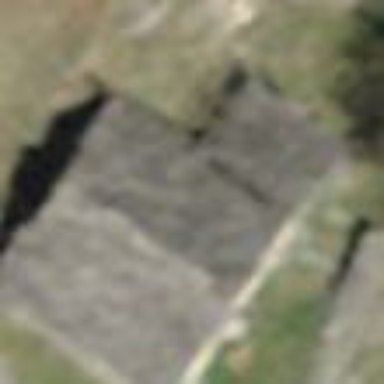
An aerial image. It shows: Hut.